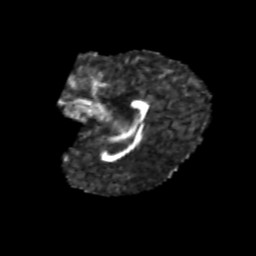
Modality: FA
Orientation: sagittal
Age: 6
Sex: male
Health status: healthy